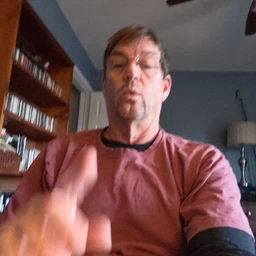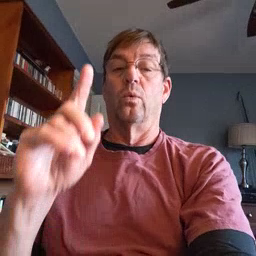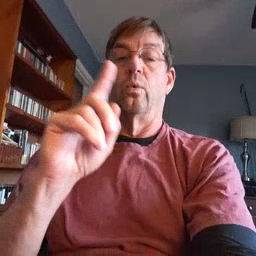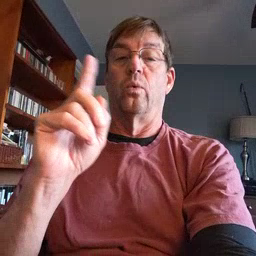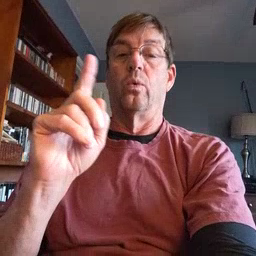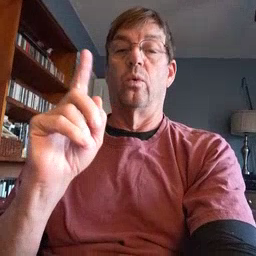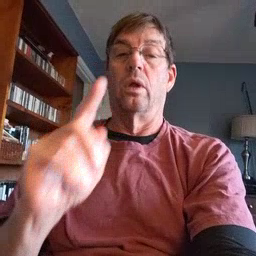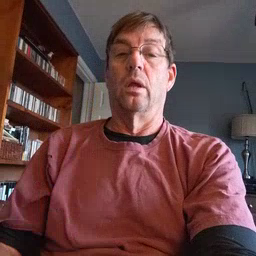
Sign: where